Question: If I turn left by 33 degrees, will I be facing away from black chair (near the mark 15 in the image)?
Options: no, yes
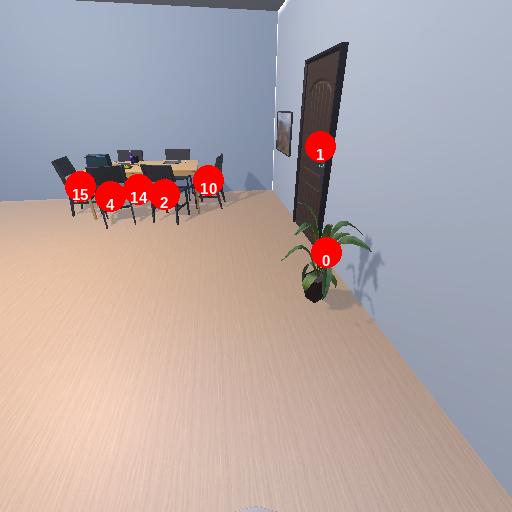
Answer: no